Field crop: maize
Growth stage: 2
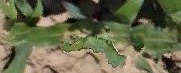
Species: maize